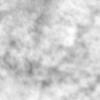
Label: no_change